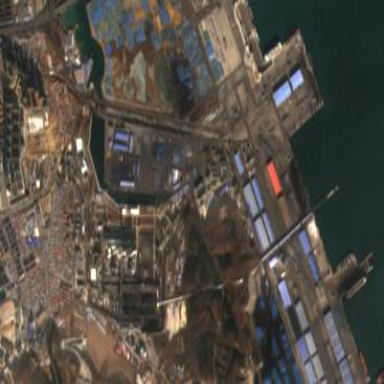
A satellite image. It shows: Industrial area designated for port activities.